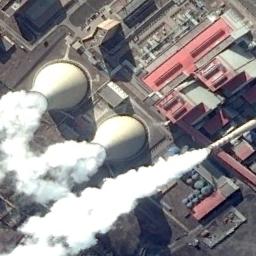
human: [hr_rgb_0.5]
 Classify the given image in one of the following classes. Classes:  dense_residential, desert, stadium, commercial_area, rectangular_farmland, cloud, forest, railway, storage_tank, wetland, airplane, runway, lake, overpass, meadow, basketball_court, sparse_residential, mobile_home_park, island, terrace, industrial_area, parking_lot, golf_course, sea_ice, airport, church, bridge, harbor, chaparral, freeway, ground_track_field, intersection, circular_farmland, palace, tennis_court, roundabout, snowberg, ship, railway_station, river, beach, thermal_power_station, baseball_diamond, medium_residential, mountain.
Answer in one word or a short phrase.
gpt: thermal_power_station